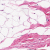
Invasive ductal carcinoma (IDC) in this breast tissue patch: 0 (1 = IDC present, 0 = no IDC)